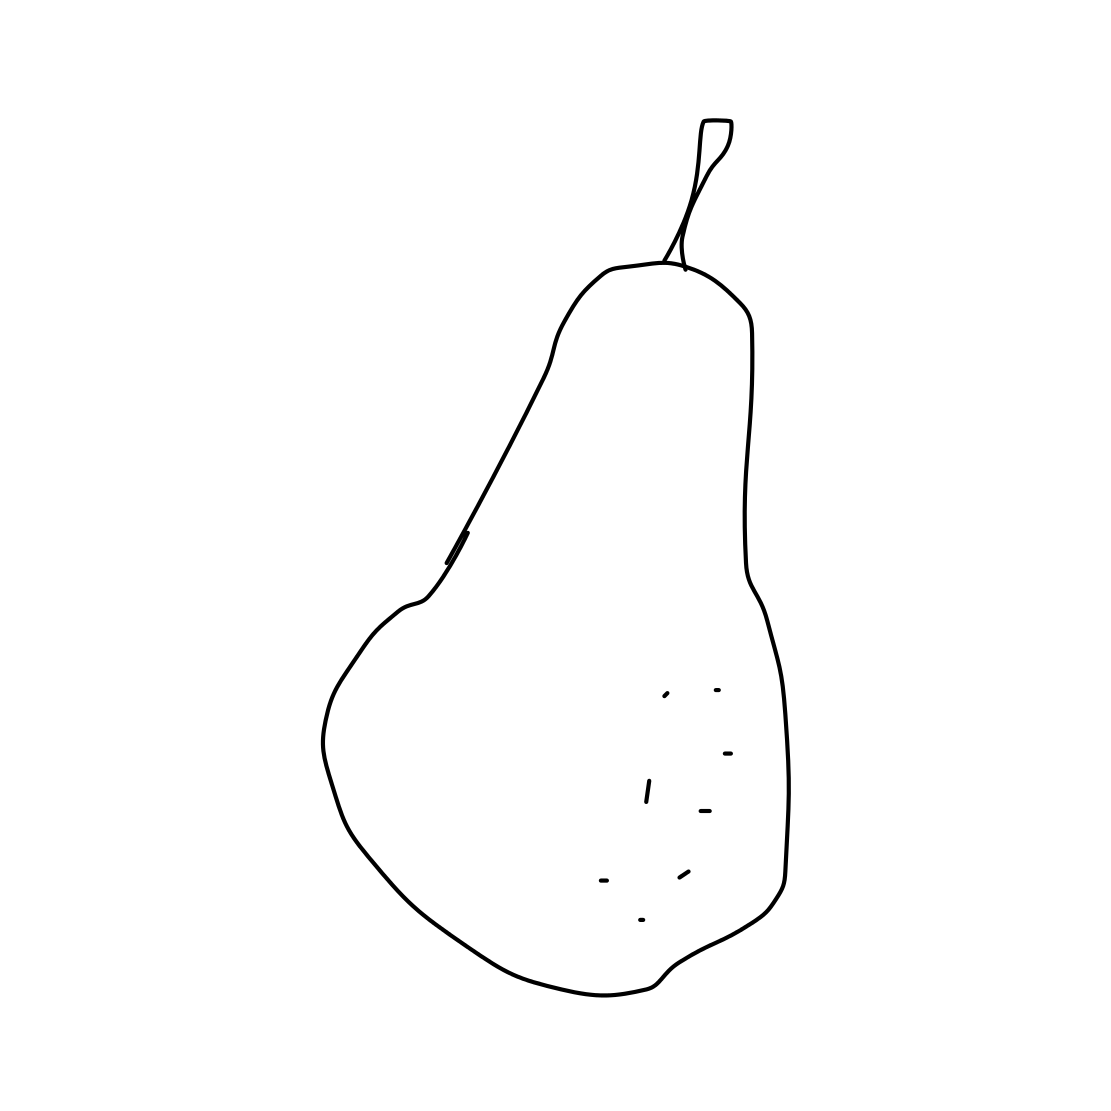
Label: pear